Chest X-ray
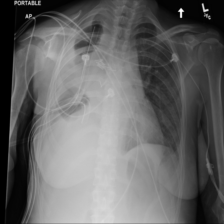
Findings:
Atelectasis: negative
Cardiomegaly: negative
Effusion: negative
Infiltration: negative
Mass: negative
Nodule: negative
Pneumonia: negative
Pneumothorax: negative
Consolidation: negative
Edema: negative
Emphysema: negative
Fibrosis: negative
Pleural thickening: negative
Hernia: negative